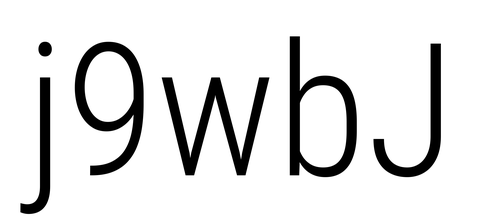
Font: Roboto_Condensed_Light